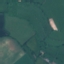
Land use / land cover class: Pasture